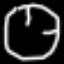
Label: clock